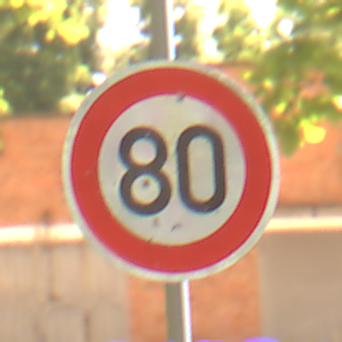
Verkehrszeichen: Geschwindigkeit80
Umgebung: Outdoor, Nature
Tageszeit: Midday
Wetter: PartlyCloudy
Licht: Natural
Jahreszeit: NotSpecified
Kontrast: LowContrast